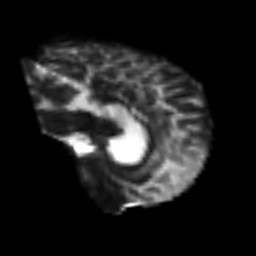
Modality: T2w
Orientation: sagittal
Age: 54
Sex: male
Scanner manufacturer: siemens
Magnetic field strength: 3 T
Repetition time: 7.2 s
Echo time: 0.149 s